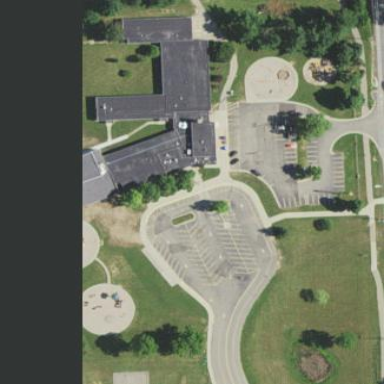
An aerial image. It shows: School.